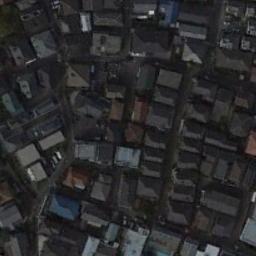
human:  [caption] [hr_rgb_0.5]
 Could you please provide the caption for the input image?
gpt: A dense residential area has lots of houses next to each other .

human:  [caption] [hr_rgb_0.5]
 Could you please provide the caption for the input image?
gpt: The dense residential is next to the road .

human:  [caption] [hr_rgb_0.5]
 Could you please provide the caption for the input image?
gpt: Many roads and neatly arranged houses in densely populated areas .

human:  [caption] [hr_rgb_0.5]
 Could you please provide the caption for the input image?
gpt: There are several paths around the house .

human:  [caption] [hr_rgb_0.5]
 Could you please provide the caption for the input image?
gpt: There are buildings of different colors on a dense residential area .